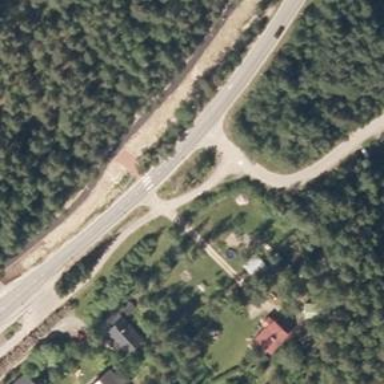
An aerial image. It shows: Secondary road with separate asphalt cycleway and sidewalk.